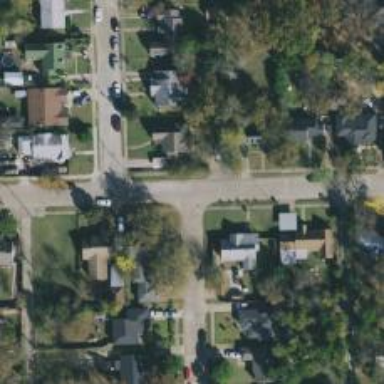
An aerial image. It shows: Residential road.